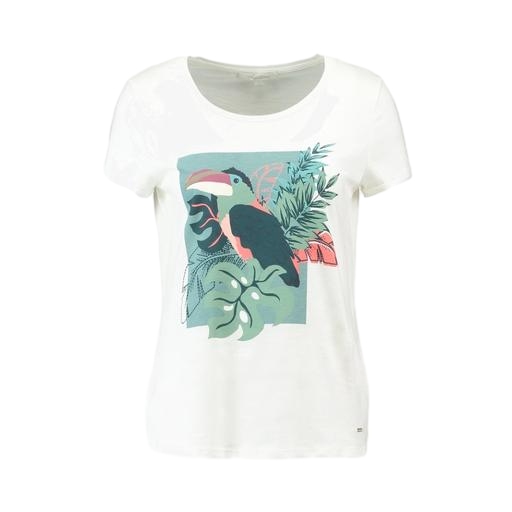
white bird-print t-shirt, white short-sleeve tropical graphic tee, white bird print t-shirt, white background